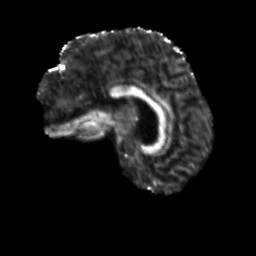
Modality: FA
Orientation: sagittal
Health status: ill
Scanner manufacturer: siemens
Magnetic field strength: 3 T
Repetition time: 13.7 s
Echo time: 0.098 s